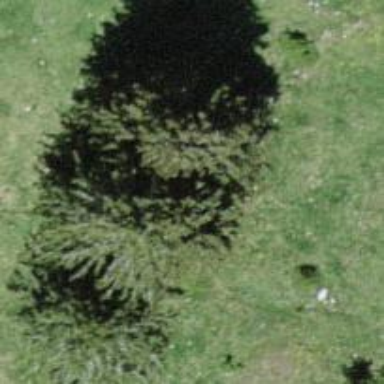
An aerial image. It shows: Needle-leaved tree in nature.